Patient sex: F
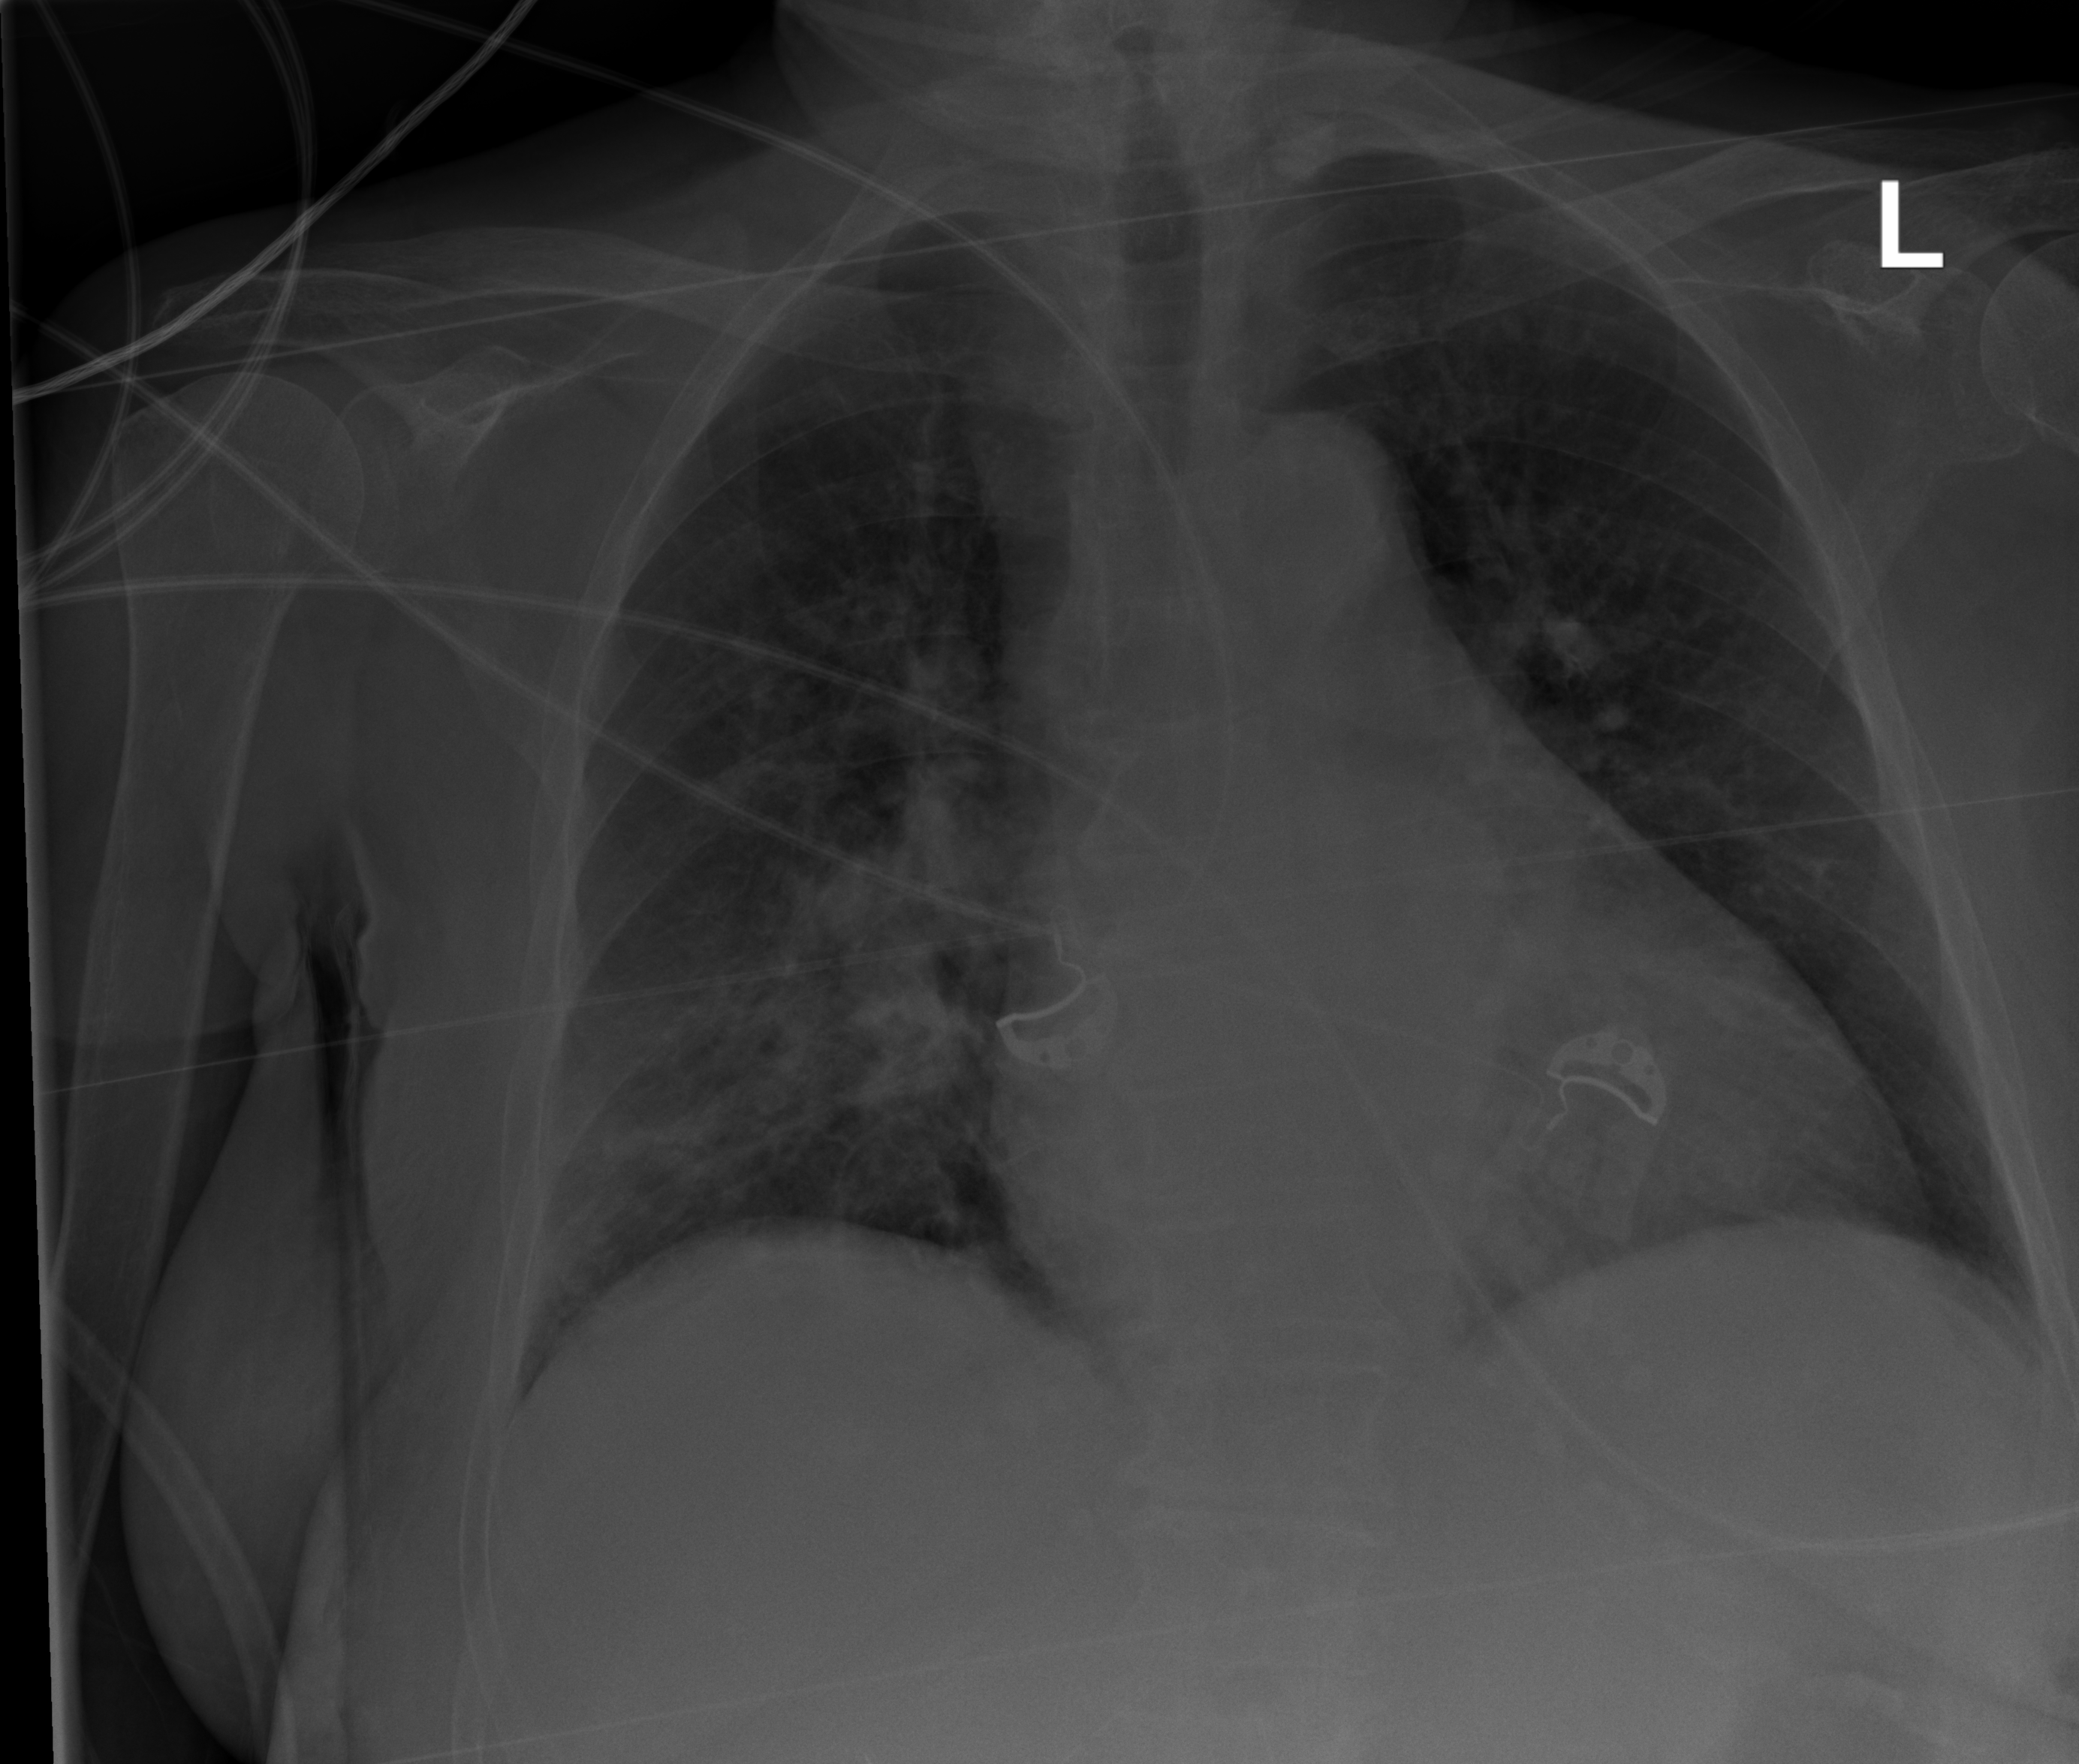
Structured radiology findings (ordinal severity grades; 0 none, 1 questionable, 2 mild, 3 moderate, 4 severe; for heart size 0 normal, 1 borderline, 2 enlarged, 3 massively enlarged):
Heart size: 2
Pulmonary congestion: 2
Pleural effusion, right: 0
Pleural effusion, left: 0
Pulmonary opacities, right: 2
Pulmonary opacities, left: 0
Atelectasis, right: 2
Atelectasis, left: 0